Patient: sex F, age 36
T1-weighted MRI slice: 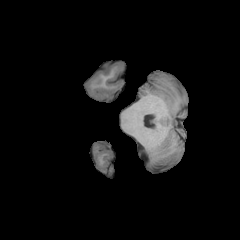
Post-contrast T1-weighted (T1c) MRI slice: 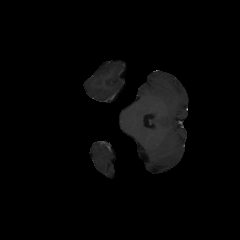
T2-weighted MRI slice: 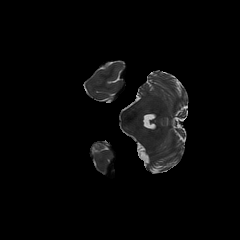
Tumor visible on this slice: no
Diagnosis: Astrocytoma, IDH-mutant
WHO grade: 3